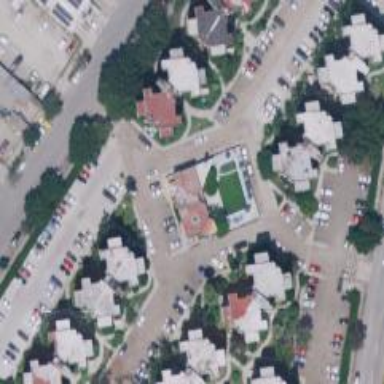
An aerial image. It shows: Living street.